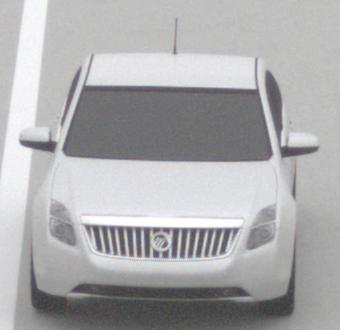
Make: Mercury
Model: Milan
Detailed model: -
Model produced from: 2009
Model produced until: 2010
Doors: 4
Color: white
Road condition: dry road
Daytime: midday
Contrast: low contrast